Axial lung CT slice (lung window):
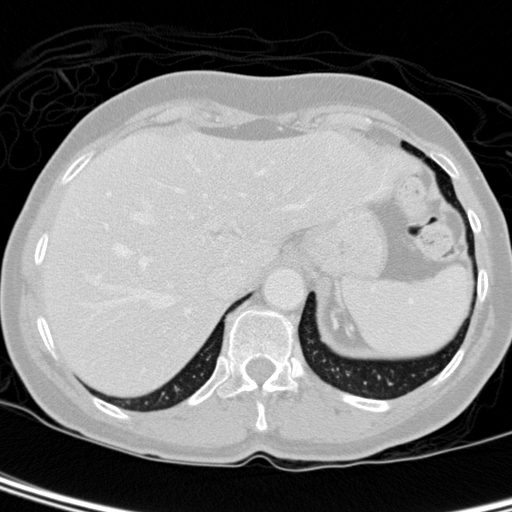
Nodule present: no